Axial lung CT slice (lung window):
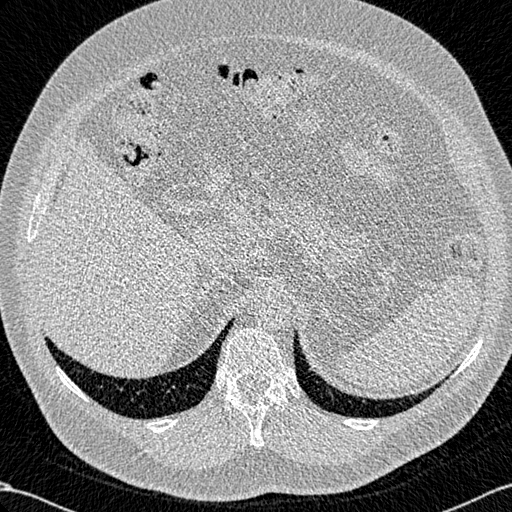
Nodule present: no